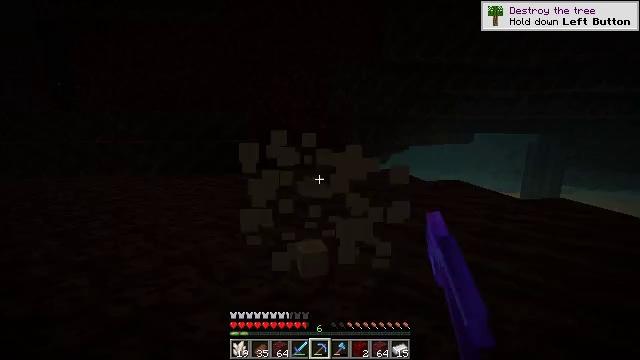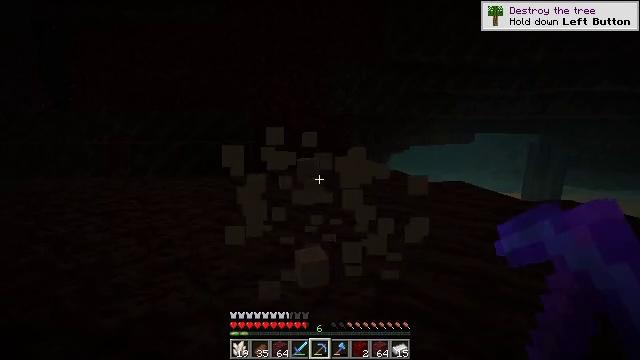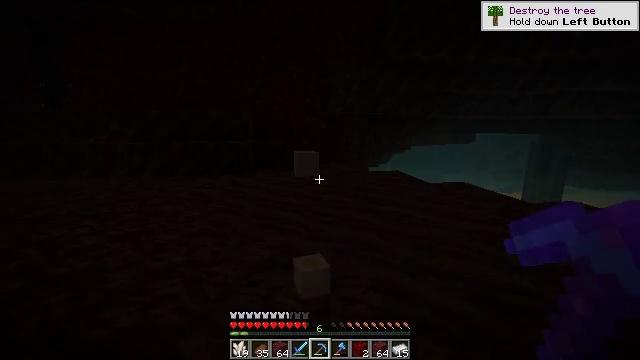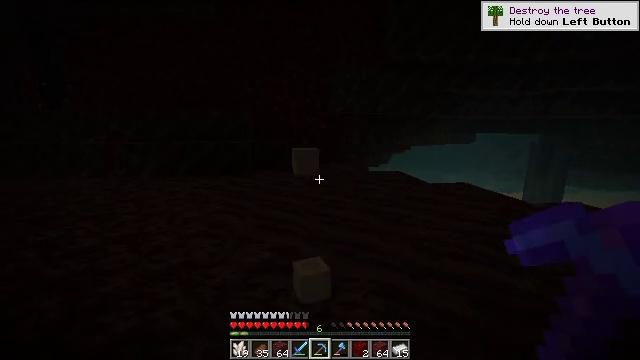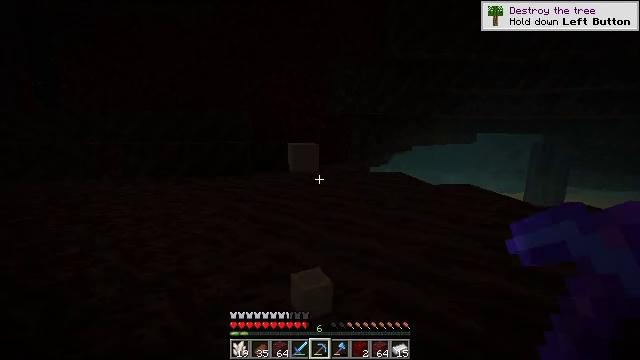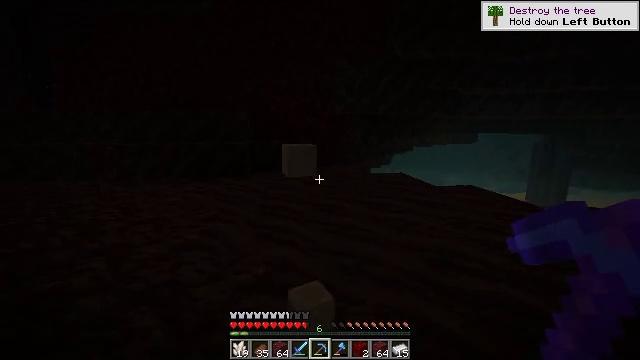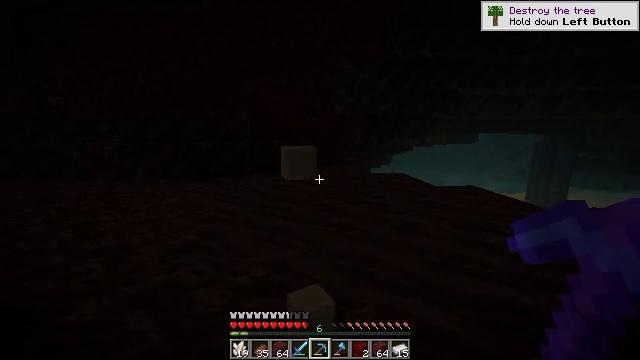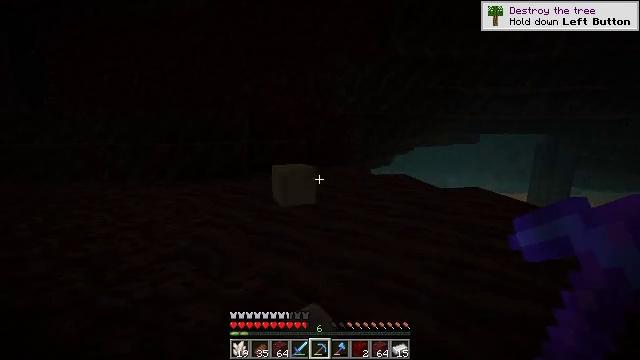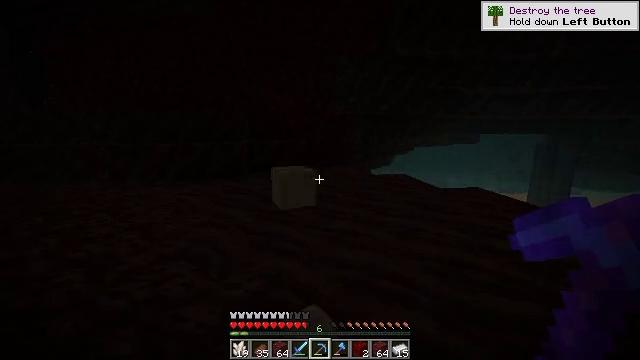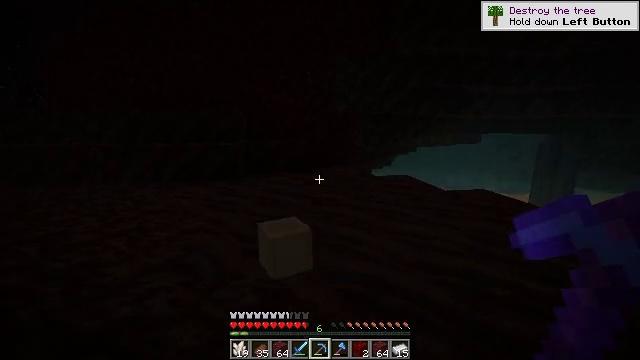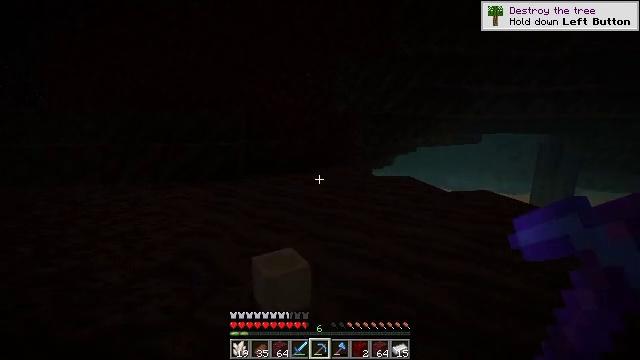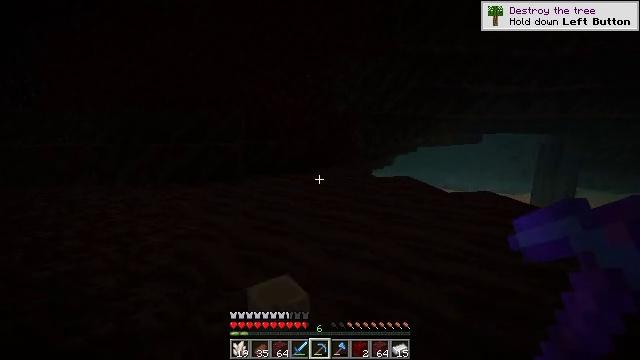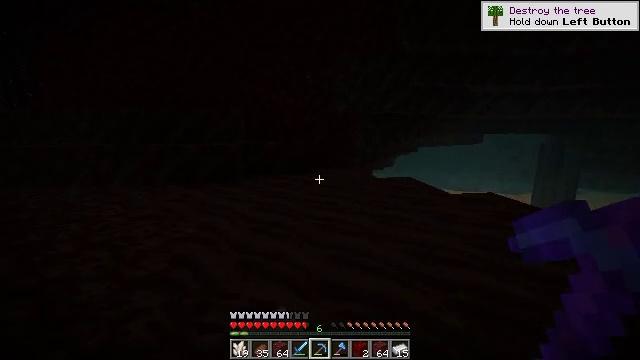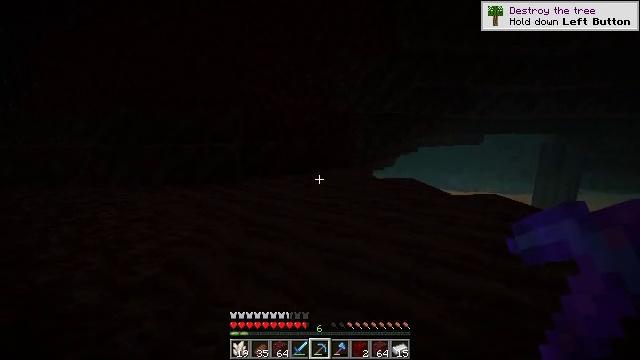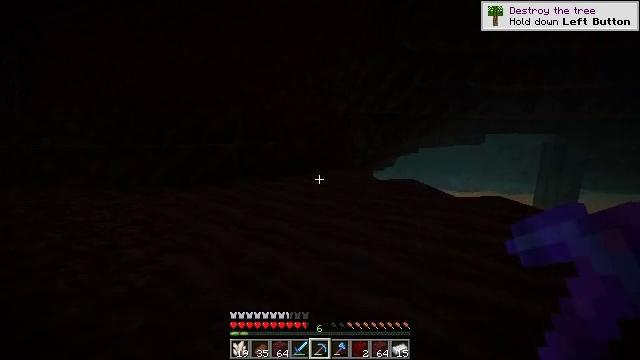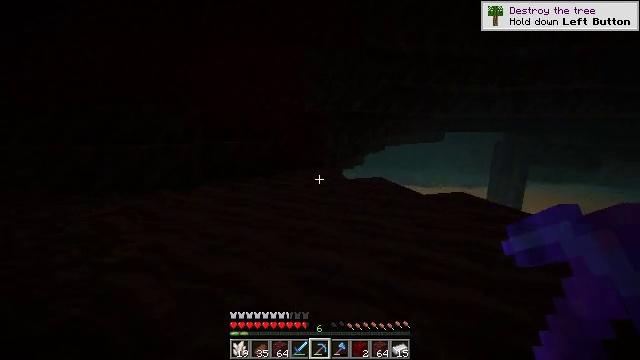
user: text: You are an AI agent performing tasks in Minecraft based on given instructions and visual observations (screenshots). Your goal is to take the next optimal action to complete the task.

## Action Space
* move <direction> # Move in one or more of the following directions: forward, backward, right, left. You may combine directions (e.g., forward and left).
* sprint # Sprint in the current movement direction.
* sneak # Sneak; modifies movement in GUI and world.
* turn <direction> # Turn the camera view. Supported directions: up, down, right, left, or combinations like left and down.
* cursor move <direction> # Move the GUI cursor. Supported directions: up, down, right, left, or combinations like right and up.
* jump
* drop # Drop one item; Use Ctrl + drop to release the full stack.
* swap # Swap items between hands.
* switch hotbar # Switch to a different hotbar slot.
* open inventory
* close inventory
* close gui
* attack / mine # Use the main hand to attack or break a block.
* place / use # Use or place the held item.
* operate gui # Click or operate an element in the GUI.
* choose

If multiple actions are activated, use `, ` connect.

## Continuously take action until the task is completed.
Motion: motion action
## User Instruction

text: Extract soul sand for building purposes.
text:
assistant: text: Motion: move forward
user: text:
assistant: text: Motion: move forward
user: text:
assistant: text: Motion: move forward
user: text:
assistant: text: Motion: move forward
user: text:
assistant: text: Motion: move forward
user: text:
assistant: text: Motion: move forward
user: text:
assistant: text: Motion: move forward
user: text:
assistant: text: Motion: move forward
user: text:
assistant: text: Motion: move forward
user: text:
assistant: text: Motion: move forward
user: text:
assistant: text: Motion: move forward
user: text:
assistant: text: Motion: move forward
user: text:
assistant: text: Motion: move forward
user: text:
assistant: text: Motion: move forward
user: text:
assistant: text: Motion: move forward, turn right
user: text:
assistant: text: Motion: move forward, turn right
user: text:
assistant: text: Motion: move forward, turn right
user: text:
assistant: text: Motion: move forward, turn right and up
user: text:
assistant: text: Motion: turn right and up
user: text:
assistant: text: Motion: turn right and up
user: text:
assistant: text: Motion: no_op
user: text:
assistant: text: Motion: no_op
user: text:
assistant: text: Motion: no_op
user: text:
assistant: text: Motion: no_op
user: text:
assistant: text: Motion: no_op
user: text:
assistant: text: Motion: no_op
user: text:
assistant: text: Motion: no_op
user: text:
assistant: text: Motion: no_op
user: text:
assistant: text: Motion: no_op
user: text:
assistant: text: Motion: no_op